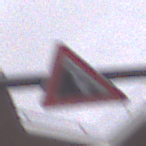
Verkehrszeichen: SteinschlagLinks
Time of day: MorningAfternoon
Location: Outdoor (Urban)
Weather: Overcast
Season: NotSpecified
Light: Natural